Field crop: tomato
Growth stage: 2
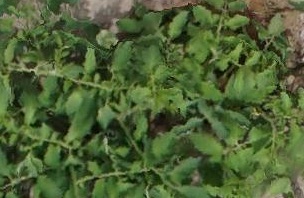
Species: tomato